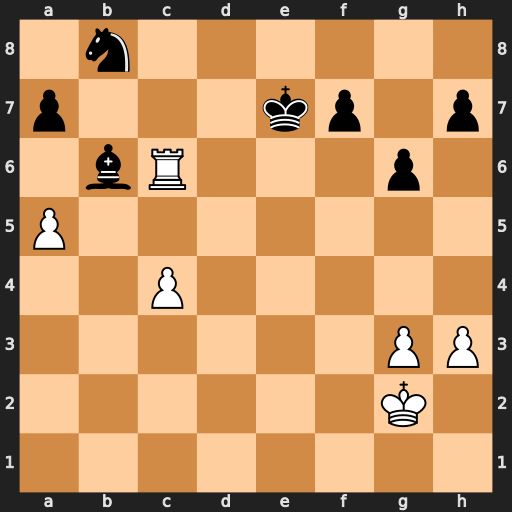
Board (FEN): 1n6/p3kp1p/1bR3p1/P7/2P5/6PP/6K1/8
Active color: w
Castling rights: -
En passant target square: -
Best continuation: Rc8 Nd7 axb6